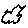
Label: cloud